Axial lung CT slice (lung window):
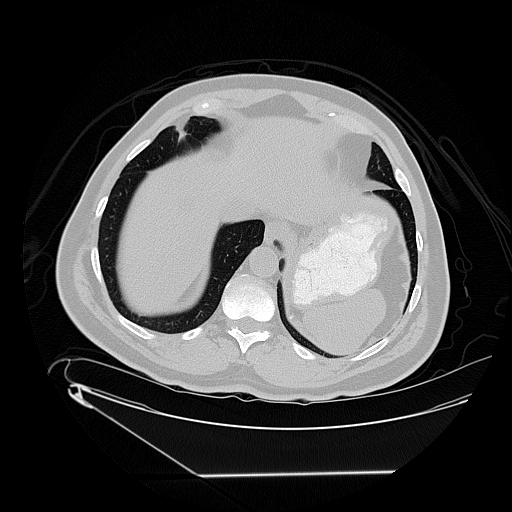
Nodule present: no